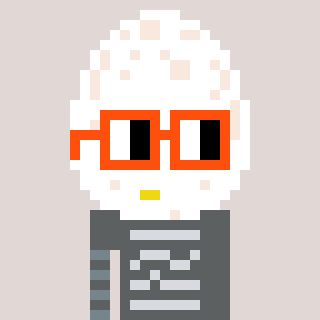
a pixel art character with square orange glasses, a egg-shaped head and a gunk-colored body on a warm background